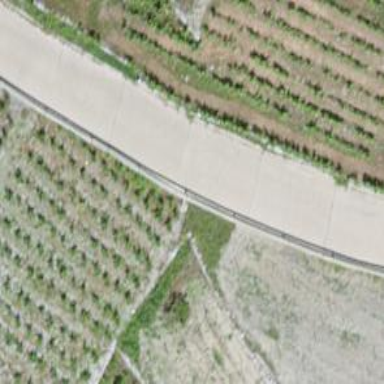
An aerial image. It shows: Residential road paved with concrete.